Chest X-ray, AP view. Patient: 76 years old, sex M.
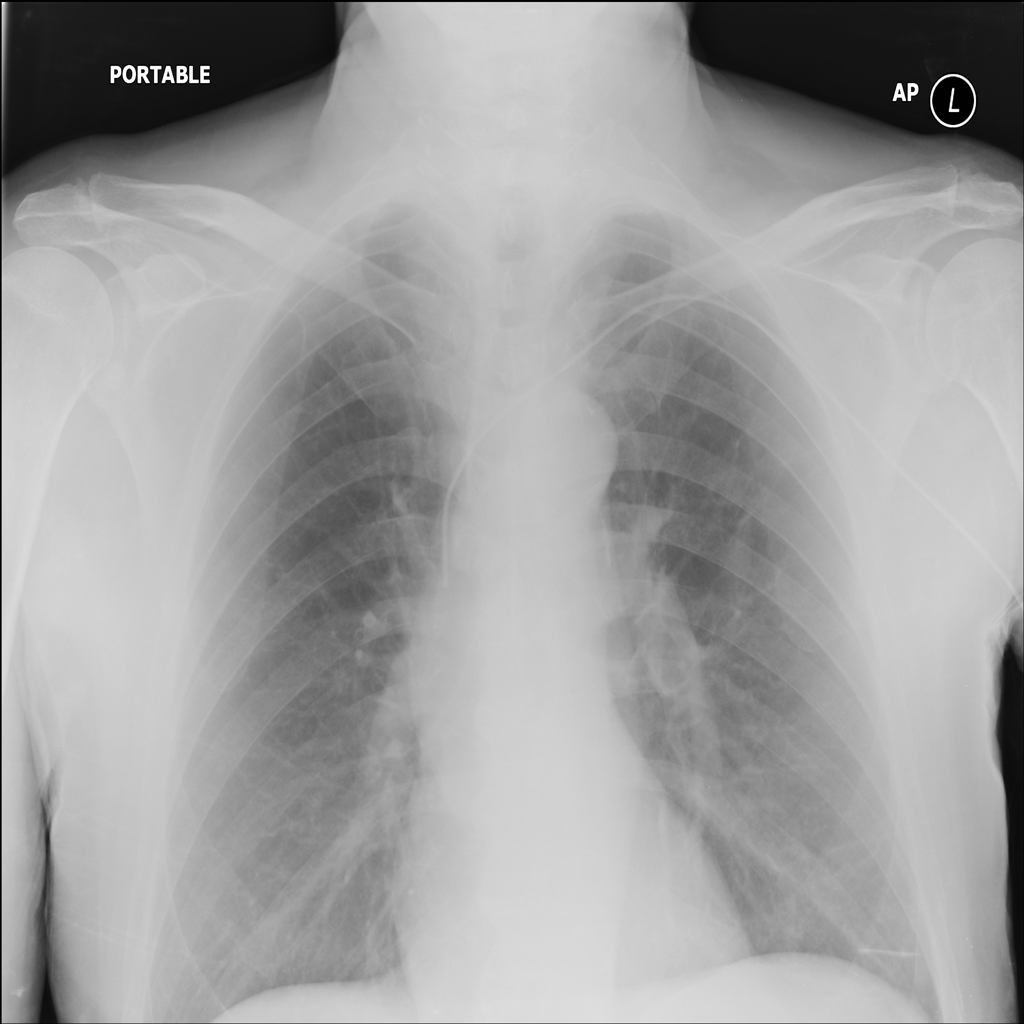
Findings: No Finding